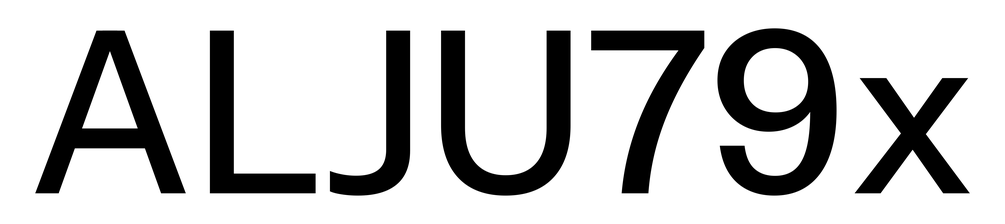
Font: InstrumentSans_Medium